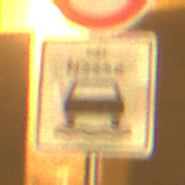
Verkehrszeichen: BeiNaesse
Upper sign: Geschwindigkeit120
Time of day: Night
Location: Outdoor (Urban)
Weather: Clear
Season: NotSpecified
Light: Artificial